Aerial crown-view tile of a tropical tree (Barro Colorado Island, Panama), acquired 20241216:
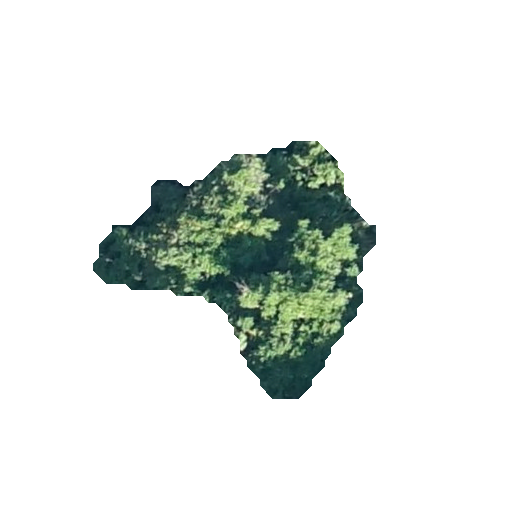
Species: Alseis blackiana
GBIF accepted scientific name: Alseis blackiana
Crown area: 57.873 m²